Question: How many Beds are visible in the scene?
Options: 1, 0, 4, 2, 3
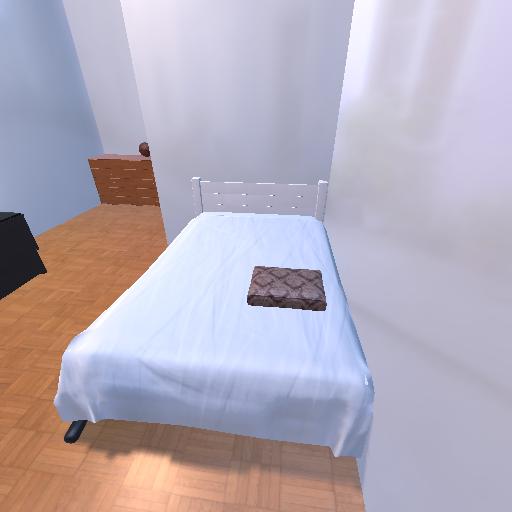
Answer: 1